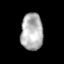
Tissue: lung
Cell type: Epithelial cells
Senescence score: 0.2367
Nuclear area (px): 804
Mean DAPI intensity: 178.015